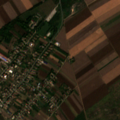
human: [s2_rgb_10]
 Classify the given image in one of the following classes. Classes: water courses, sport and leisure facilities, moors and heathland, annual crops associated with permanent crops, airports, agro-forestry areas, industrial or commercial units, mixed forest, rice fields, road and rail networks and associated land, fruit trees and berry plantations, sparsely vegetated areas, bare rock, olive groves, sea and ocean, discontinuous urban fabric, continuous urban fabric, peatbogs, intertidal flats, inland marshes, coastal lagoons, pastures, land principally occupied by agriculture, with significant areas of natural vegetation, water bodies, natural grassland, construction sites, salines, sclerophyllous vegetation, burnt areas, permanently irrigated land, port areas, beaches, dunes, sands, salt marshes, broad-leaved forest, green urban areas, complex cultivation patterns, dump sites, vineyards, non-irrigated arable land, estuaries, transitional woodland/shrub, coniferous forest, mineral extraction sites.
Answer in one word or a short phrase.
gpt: discontinuous urban fabric, non-irrigated arable land, complex cultivation patterns